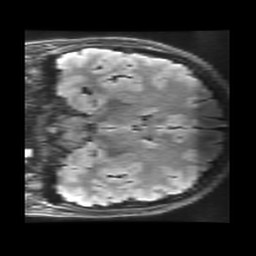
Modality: FLAIR
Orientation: coronal
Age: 19
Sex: female
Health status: healthy
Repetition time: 12 s
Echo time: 0.09782 s